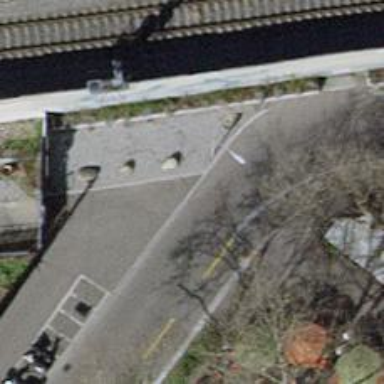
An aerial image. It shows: Kerb serving as barrier.